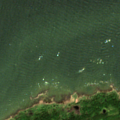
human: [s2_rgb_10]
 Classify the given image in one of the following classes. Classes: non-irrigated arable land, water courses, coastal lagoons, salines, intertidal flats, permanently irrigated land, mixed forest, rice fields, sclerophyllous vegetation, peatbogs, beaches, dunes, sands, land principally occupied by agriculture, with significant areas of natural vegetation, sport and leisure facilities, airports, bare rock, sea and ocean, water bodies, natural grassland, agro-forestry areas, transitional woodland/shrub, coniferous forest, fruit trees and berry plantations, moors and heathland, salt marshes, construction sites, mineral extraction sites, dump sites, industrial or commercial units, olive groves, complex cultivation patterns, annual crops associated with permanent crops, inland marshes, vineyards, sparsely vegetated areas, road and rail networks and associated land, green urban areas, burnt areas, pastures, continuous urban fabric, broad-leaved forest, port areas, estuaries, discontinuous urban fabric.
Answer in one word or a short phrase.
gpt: coniferous forest, mixed forest, sea and ocean